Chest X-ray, PA view. Patient: 54 years old, sex F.
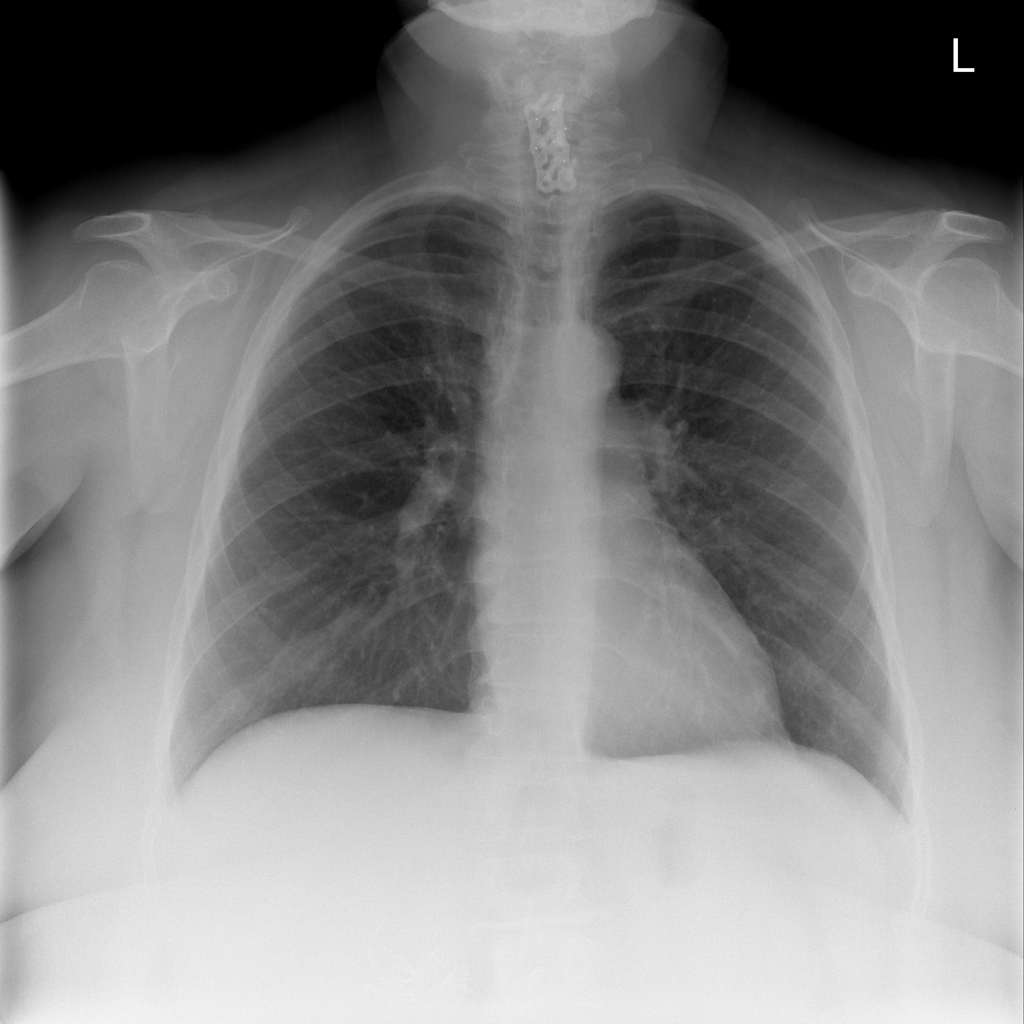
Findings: No Finding